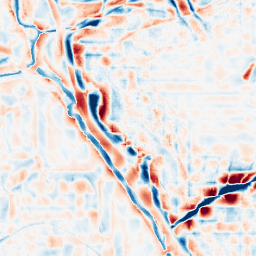
Category: wavelet
Decomposition family: wavelet_biorthogonal
Decomposition parameters: wavelet: bior2.4
level: 4
Upsampling method: quintic
Upsampling parameters: scale: 8
Upsampling scale: 8